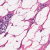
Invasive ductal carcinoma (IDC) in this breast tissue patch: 0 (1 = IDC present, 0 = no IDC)